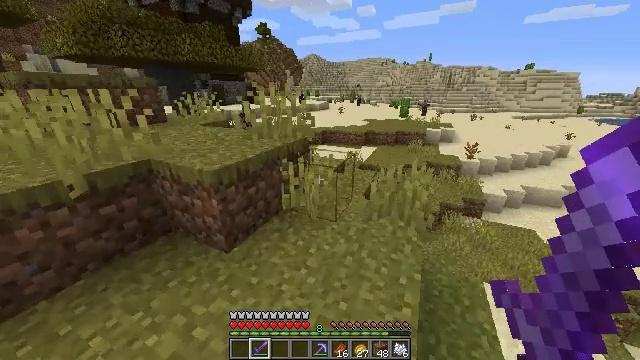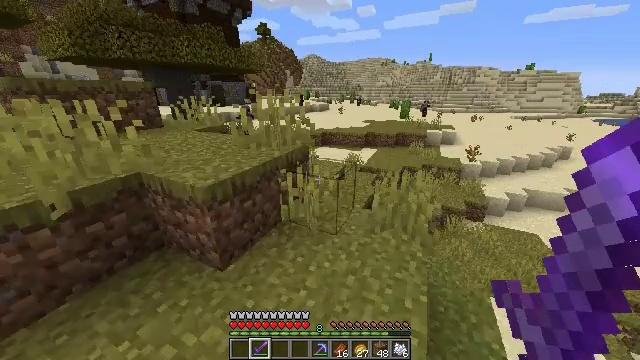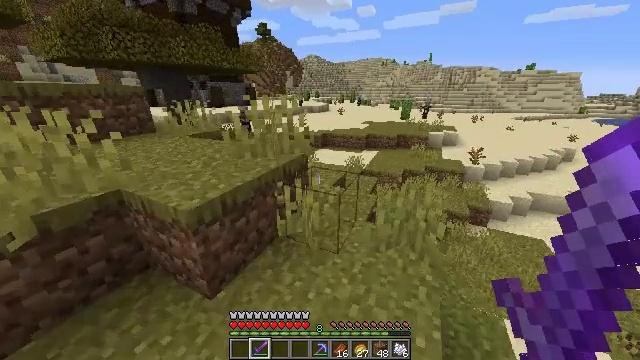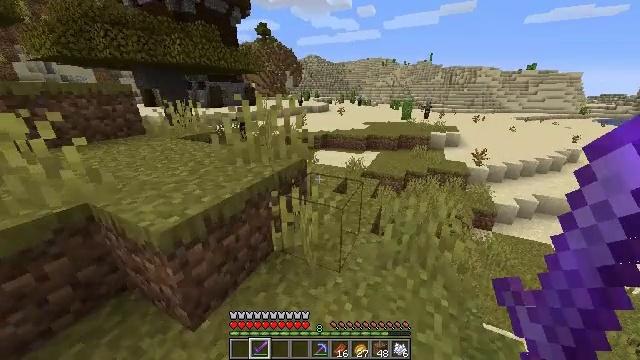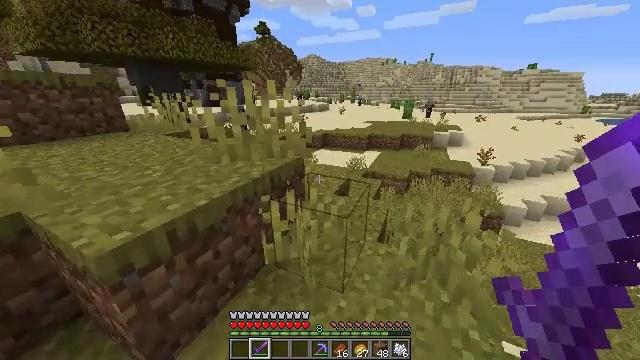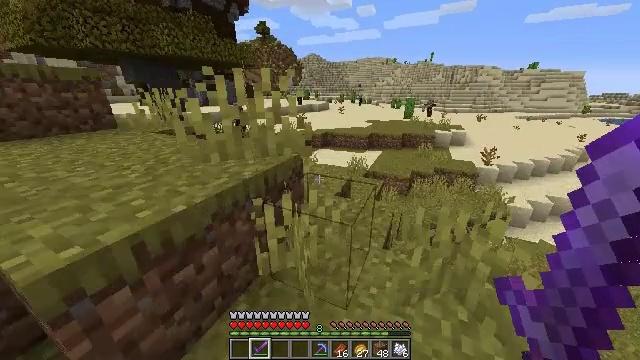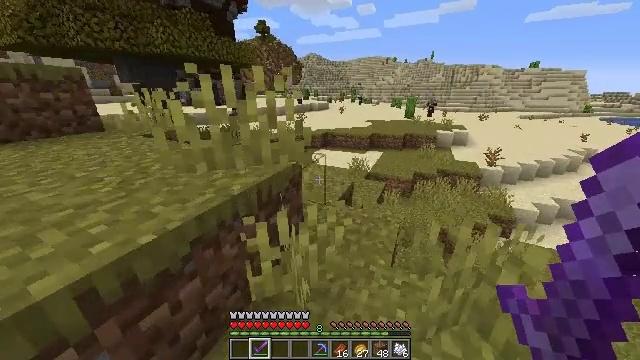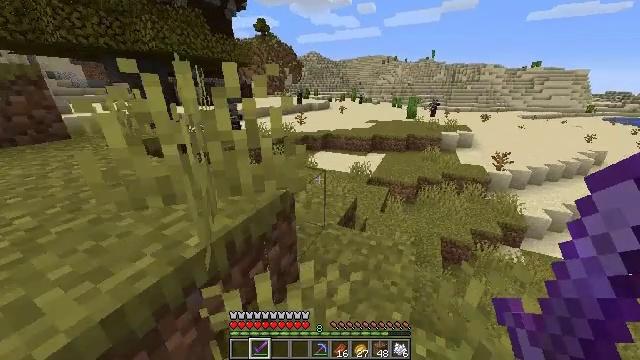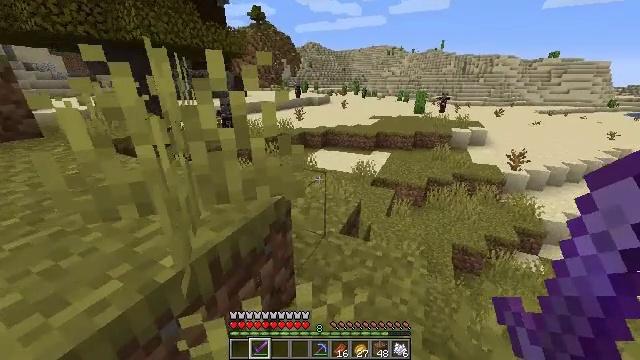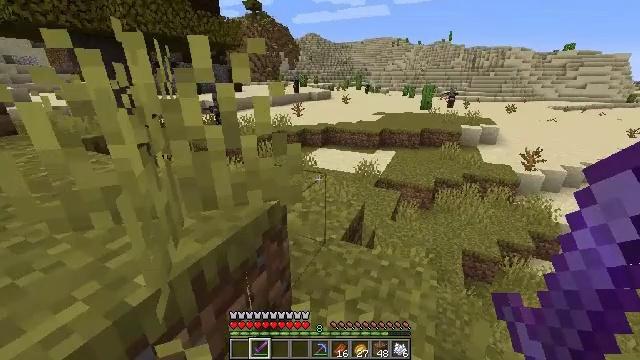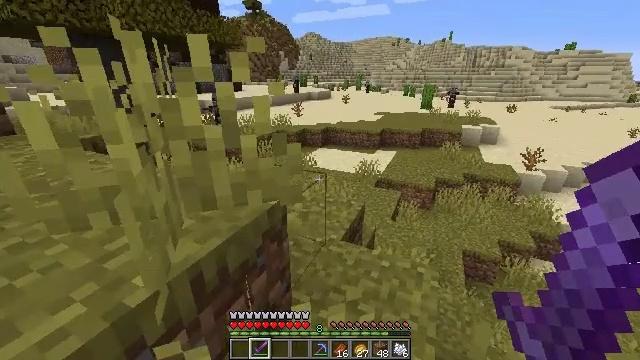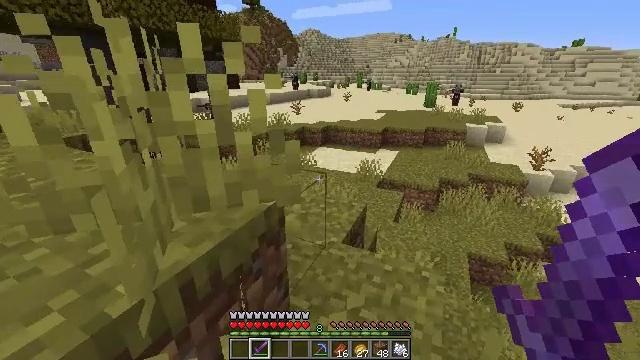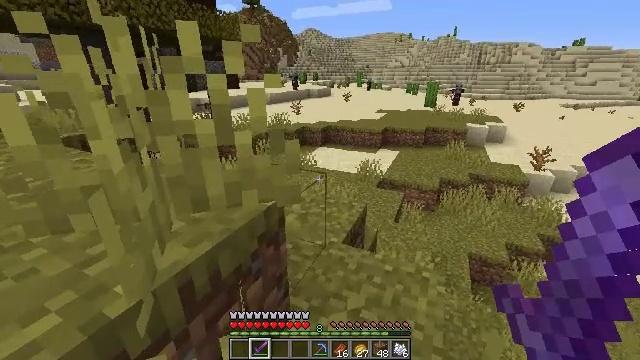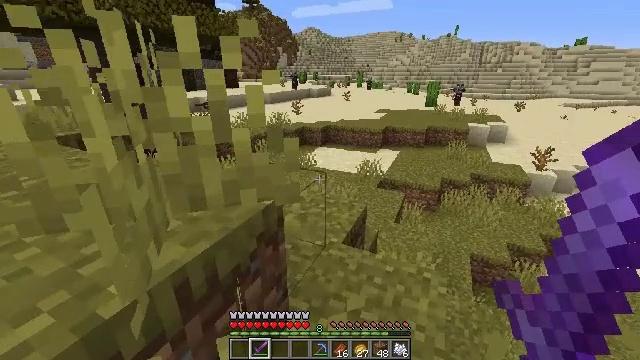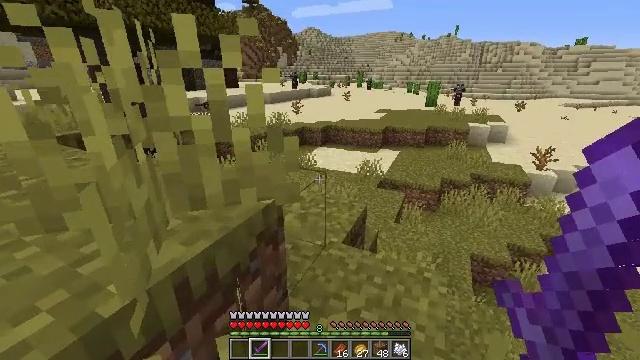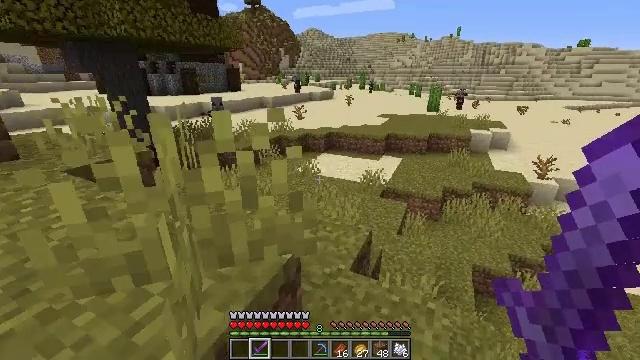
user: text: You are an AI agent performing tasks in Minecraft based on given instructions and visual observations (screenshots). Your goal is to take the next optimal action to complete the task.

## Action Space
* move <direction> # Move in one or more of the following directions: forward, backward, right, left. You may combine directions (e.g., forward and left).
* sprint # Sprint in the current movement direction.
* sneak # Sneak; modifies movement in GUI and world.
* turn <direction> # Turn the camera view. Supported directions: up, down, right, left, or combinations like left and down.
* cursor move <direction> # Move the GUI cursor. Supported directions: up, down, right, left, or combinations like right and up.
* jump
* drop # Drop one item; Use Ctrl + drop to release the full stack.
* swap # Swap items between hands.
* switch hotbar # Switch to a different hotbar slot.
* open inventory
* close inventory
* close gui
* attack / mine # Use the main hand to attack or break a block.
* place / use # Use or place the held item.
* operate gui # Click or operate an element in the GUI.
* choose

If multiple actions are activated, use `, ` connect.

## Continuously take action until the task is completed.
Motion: motion action
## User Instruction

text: Mine the grass in the plains.
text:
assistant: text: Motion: move forward, jump
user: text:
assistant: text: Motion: move forward
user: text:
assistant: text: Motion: move forward
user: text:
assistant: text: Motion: move forward
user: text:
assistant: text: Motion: move forward
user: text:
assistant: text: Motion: move forward
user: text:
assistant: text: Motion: no_op
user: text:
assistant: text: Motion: no_op
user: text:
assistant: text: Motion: no_op
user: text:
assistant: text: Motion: no_op
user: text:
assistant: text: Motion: no_op
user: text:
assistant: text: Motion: no_op
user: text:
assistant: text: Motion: no_op
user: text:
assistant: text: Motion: no_op
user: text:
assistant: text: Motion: move left, jump
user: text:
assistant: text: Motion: move left, jump
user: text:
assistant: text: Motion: move left, jump
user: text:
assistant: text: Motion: move left, jump
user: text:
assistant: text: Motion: move left, jump
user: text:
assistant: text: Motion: move left, jump
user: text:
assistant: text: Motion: move left
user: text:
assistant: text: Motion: move left
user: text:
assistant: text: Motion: move left
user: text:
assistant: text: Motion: move left
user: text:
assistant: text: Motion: move left
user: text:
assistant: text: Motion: move left
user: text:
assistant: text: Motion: move left
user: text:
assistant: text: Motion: move left
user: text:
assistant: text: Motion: move left
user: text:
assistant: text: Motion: move left